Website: apple
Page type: billing-address
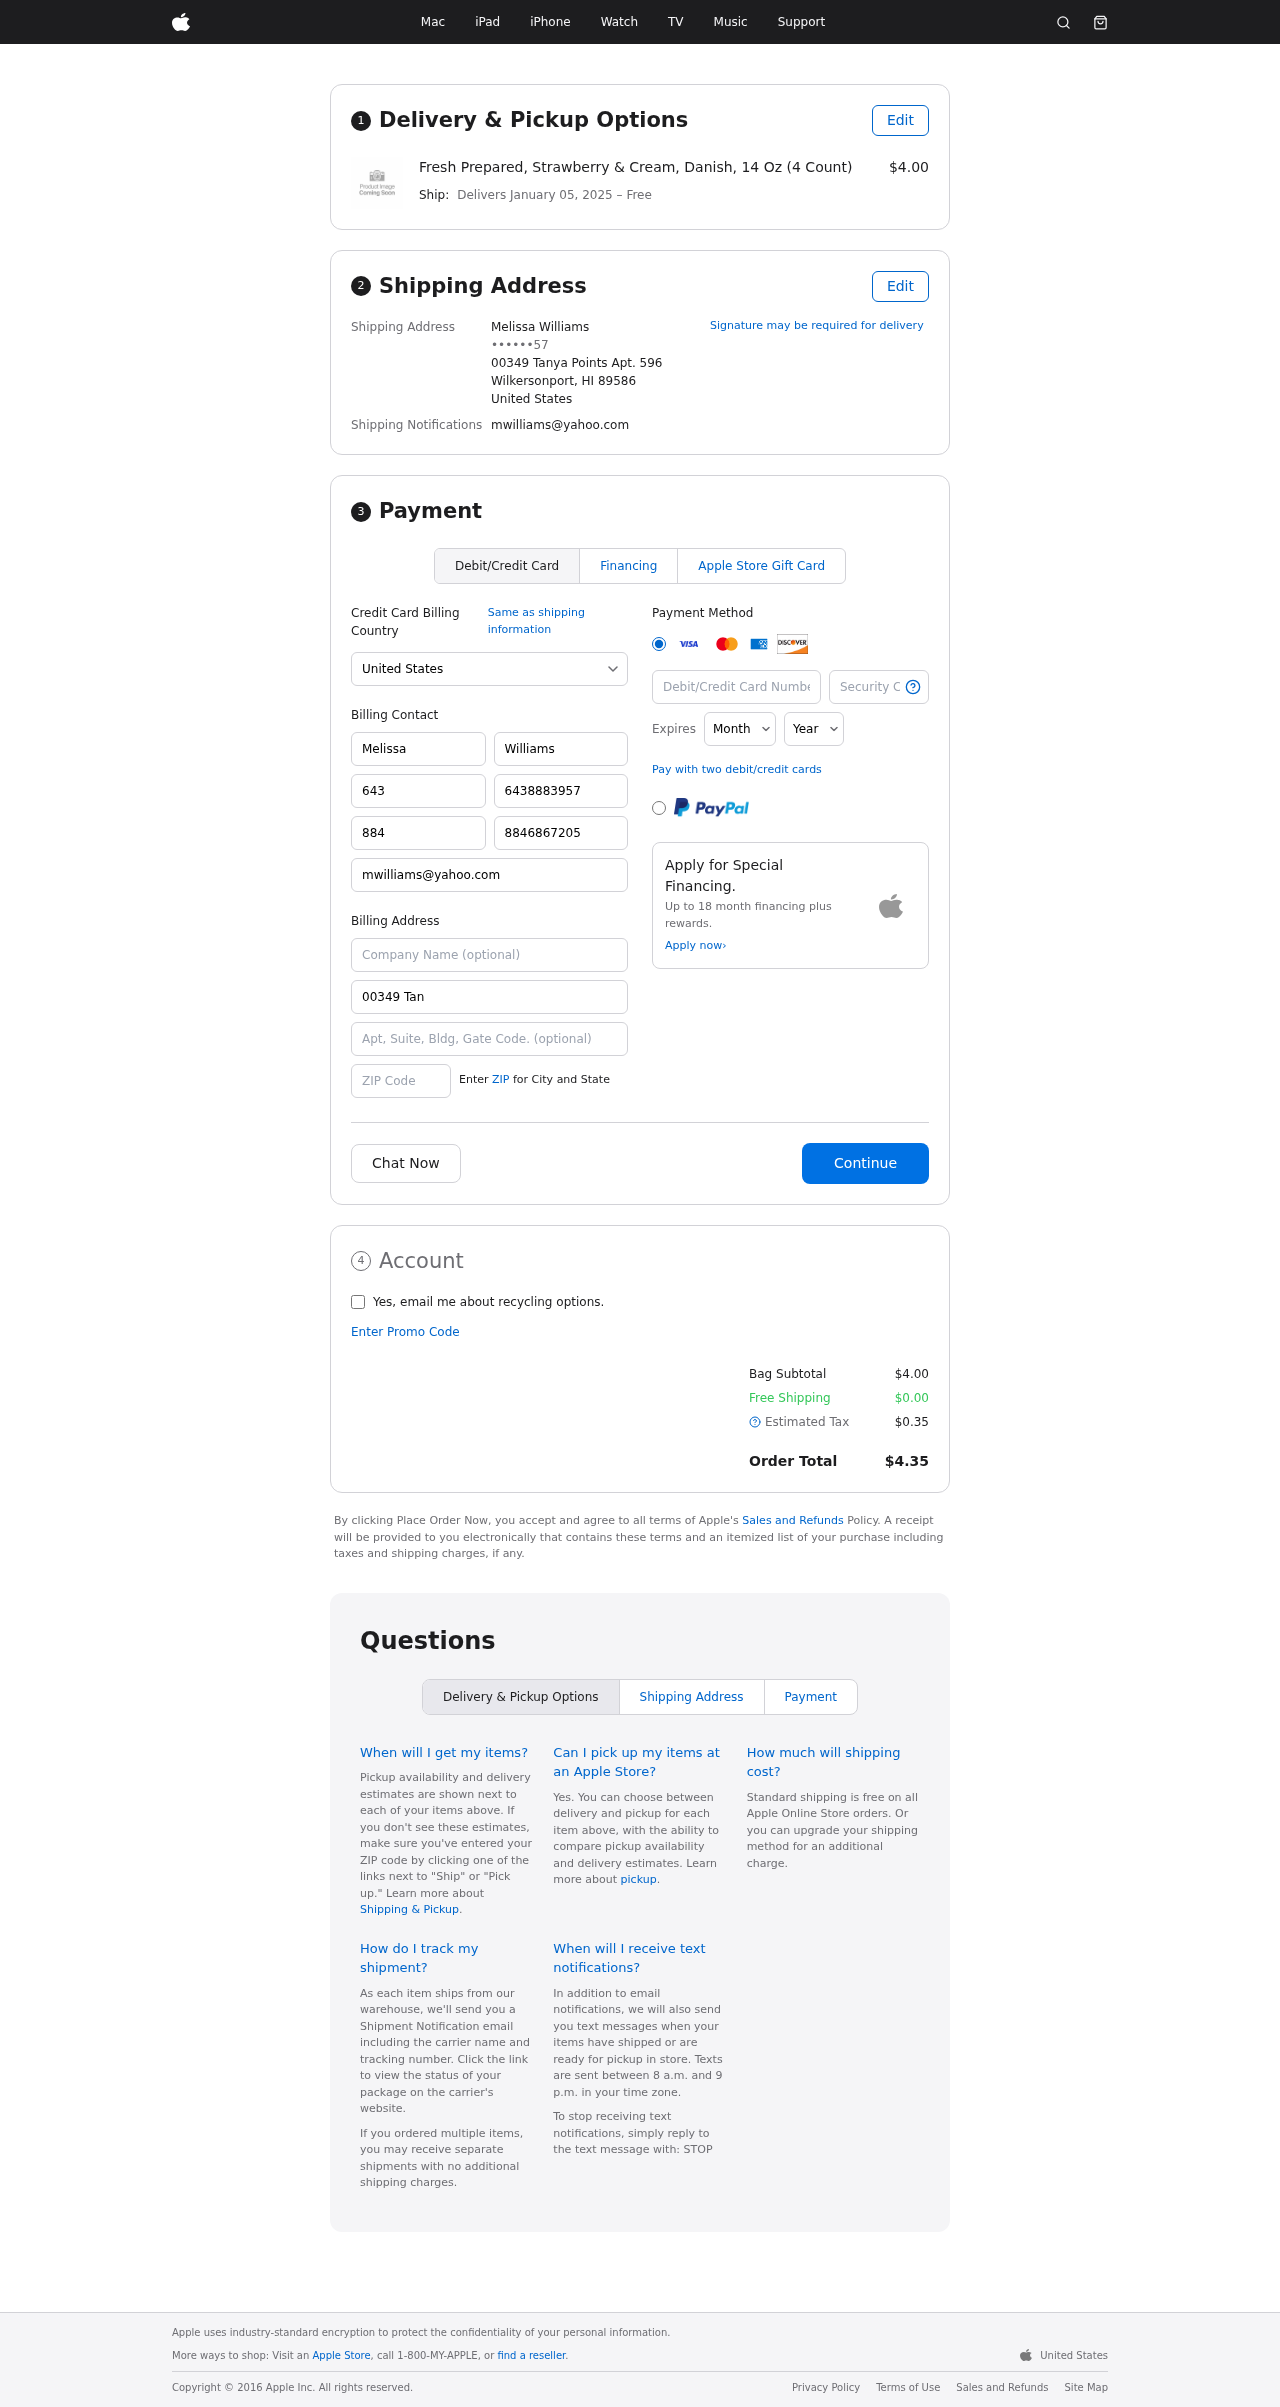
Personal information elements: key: PII_CARD_CVV
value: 2128
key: PII_CARD_EXPIRY_MONTH
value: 12
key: PII_CARD_EXPIRY_YEAR
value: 27
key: PII_CARD_NUMBER
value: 3709 2988 7582 940
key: PII_CITY_STATE_ZIP
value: Wilkersonport, HI 89586
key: PII_COUNTRY
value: United States
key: PII_EMAIL
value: mwilliams@yahoo.com
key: PII_FULLNAME
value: Melissa Williams
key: PII_STREET
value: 00349 Tanya Points Apt. 596
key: PII_PHONE_MASKED
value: ••••••57
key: PII_BILLING_FIRSTNAME
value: Melissa
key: PII_BILLING_LASTNAME
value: Williams
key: PII_BILLING_PHONE_AREA
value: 643
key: PII_BILLING_PHONE
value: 6438883957
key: PII_BILLING_PHONE_ALT_AREA
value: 884
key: PII_BILLING_PHONE_ALT
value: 8846867205
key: PII_BILLING_EMAIL
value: mwilliams@yahoo.com
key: PII_BILLING_STREET
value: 00349 Tanya Points Apt. 596
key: PII_BILLING_STREET2
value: Suite 316
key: PII_BILLING_POSTCODE
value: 89586
Product elements: key: PRODUCT1_NAME
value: Fresh Prepared, Strawberry & Cream, Danish, 14 Oz (4 Count)
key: PRODUCT1_PRICE
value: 4
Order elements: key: ORDER_DELIVERY_DATE
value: January 05, 2025
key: ORDER_SUBTOTAL
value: $4.00
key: ORDER_SHIPPING_COST
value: $0.00
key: ORDER_TAX
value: $0.35
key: ORDER_TOTAL
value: $4.35